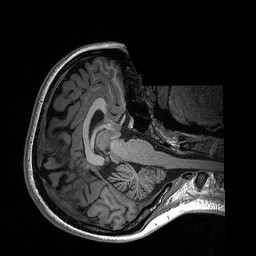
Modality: T1w
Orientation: axial
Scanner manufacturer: siemens
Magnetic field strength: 3 T